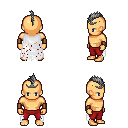
a pixel art fantasy rpg character, male body template, human, tanned skin, white tattered cape, red pants, gray mohawk hairstyle, iron tiara, leather bracers, four views (front, back, left, right), 2x2 character sprite sheet, small pixel art, hard edges, no anti-aliasing